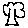
Label: tree